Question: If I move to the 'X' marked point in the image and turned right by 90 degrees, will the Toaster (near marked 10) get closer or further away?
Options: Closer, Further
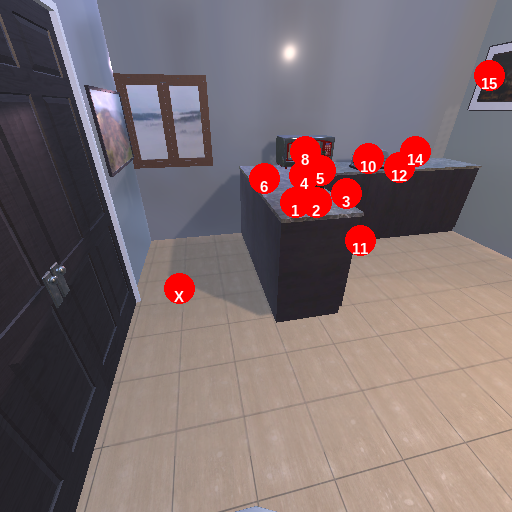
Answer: Closer